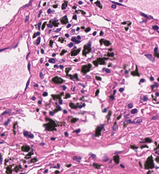
Tumor epithelial tissue: no
Tumor-associated stroma tissue: no
Normal tissue: yes